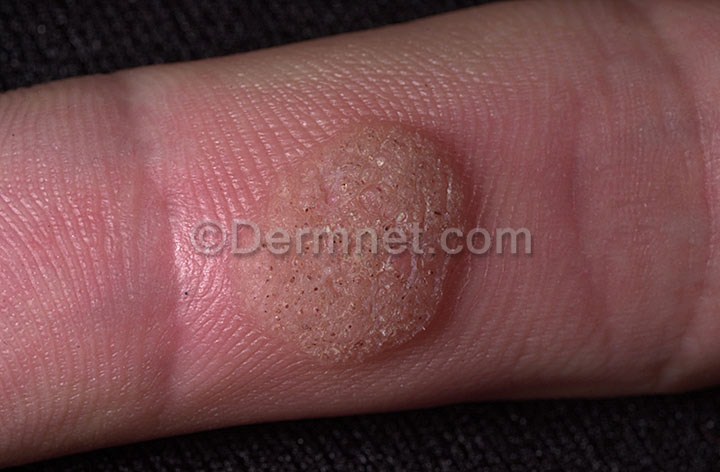
Disease: Warts Molluscum and other Viral Infections